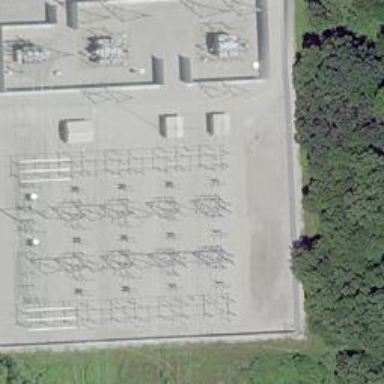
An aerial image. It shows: Switch for power supply.